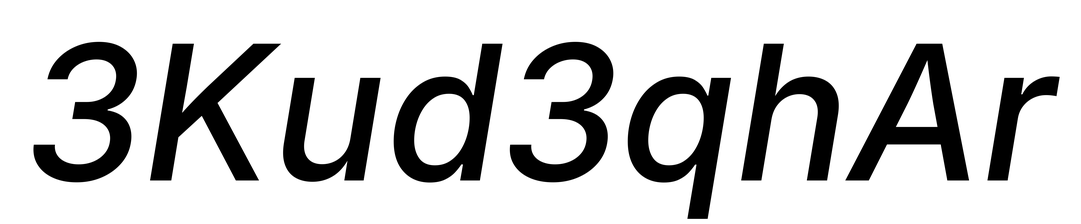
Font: Inter-Italic_Medium_Italic